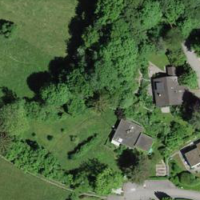
EUNIS habitat code: 24
Species observed at this site:
Linaria vulgaris